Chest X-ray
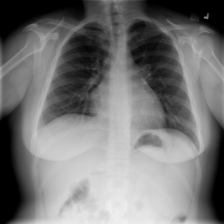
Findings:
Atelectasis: negative
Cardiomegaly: negative
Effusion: negative
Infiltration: negative
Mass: negative
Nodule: negative
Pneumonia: negative
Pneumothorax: negative
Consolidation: negative
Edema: negative
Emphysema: negative
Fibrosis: negative
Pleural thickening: negative
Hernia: negative